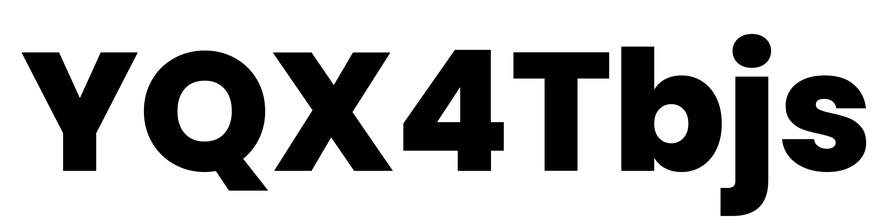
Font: Poppins-ExtraBold